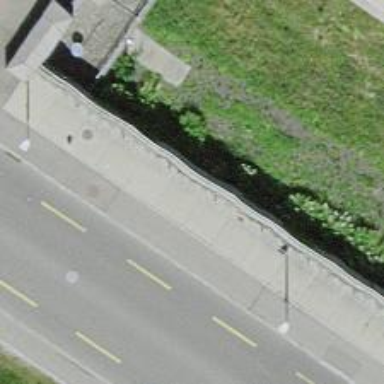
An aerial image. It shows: Bicycle parking area.